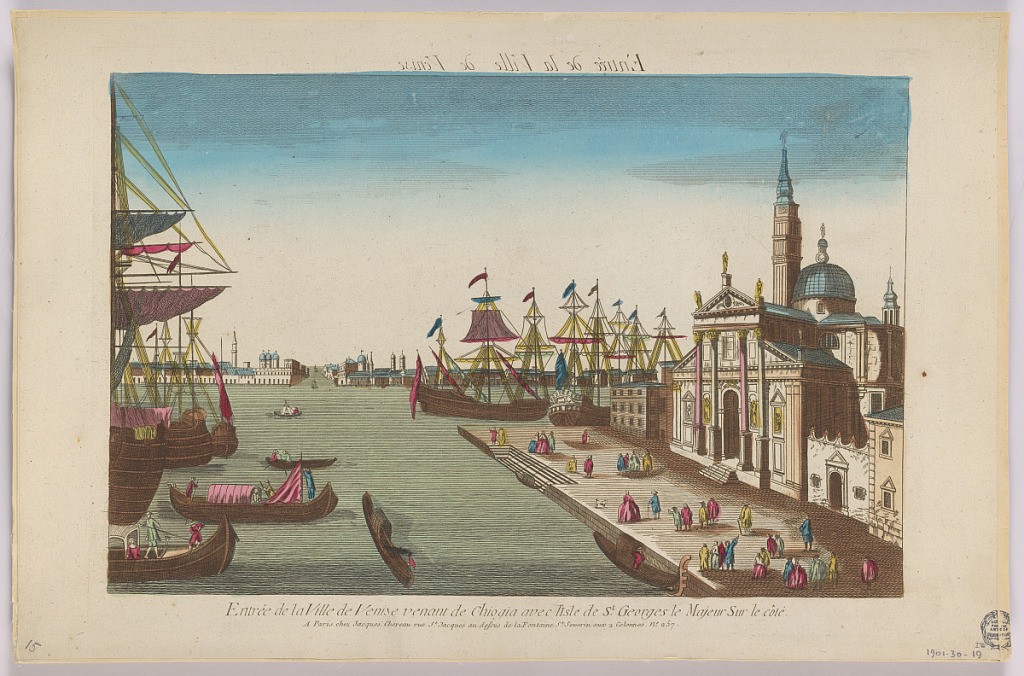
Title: Peep-show, Entree de la Ville de Venise Venant de Chiogia Avec l'Isle de St. Georges le Majeur Sur le Côté
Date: ca. 1750
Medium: Engraving in ink with washes of watercolor on paper, mounted on scrapbook page
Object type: Print
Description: Peep-show print